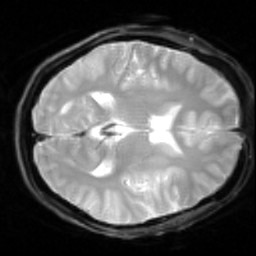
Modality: inplaneT2
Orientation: axial
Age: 26
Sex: male